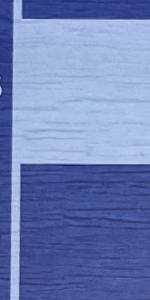
Label: Empty